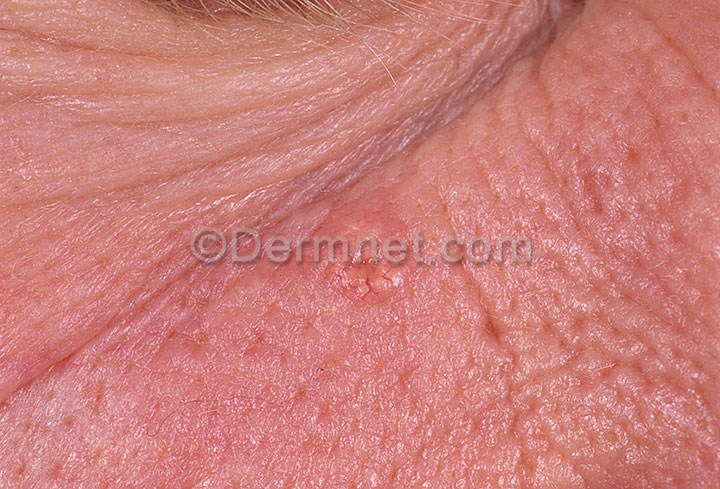
Disease: Seborrheic Keratoses and other Benign Tumors